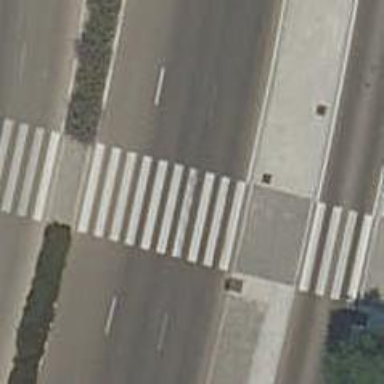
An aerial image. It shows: Uncontrolled crossing on the road.